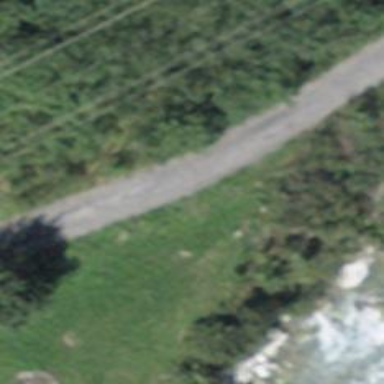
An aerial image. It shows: Service road with unpaved surface.